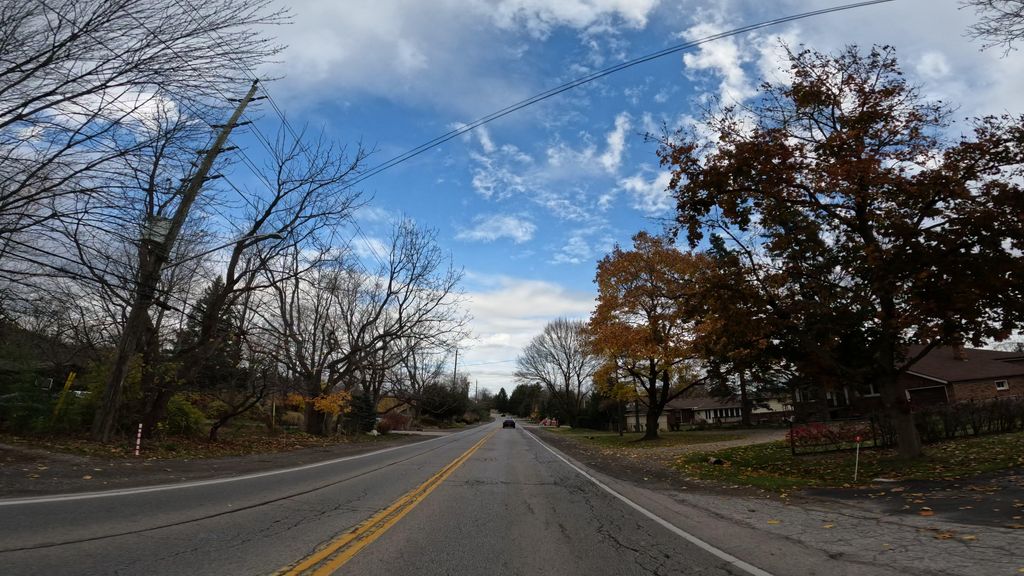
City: hamilton